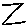
Label: zigzag